Question: I have following data and code:
'''
dd
grp categ condition value
1 A X P 2
2 B X P 5
3 A Y P 9
4 B Y P 6
5 A X Q 4
6 B X Q 5
7 A Y Q 8
8 B Y Q 2
>
>
dput(dd)
structure(list(grp = structure(c(1L, 2L, 1L, 2L, 1L, 2L, 1L,
2L), .Label = c("A", "B"), class = "factor"), categ = structure(c(1L,
1L, 2L, 2L, 1L, 1L, 2L, 2L), .Label = c("X", "Y"), class = "factor"),
condition = structure(c(1L, 1L, 1L, 1L, 2L, 2L, 2L, 2L), .Label = c("P",
"Q"), class = "factor"), value = c(2, 5, 9, 6, 4, 5, 8, 2
)), .Names = c("grp", "categ", "condition", "value"), out.attrs = structure(list(
dim = structure(c(2L, 2L, 2L), .Names = c("grp", "categ",
"condition")), dimnames = structure(list(grp = c("grp=A",
"grp=B"), categ = c("categ=X", "categ=Y"), condition = c("condition=P",
"condition=Q")), .Names = c("grp", "categ", "condition"))), .Names = c("dim",
"dimnames")), row.names = c(NA, -8L), class = "data.frame")
ggplot(dd, aes(grp,value, fill=condition))+geom_bar(stat='identity')+facet_grid(~categ)
'''

How can I convert this bar chart to pie chart? I want 4 pies here with their sizes corresponding to heights of respective bars here. I tried following but they did not work:
'''
ggplot(dd, aes(grp,value, fill=condition))+geom_bar(stat='identity')+facet_grid(~categ)+coord_polar()
ggplot(dd, aes(grp,value, fill=condition))+geom_bar(stat='identity')+facet_grid(~categ)+coord_polar('y')
'''
I also tried to make pie chart similar to <URL> but I am not able to manage with my data. Thanks for your help.
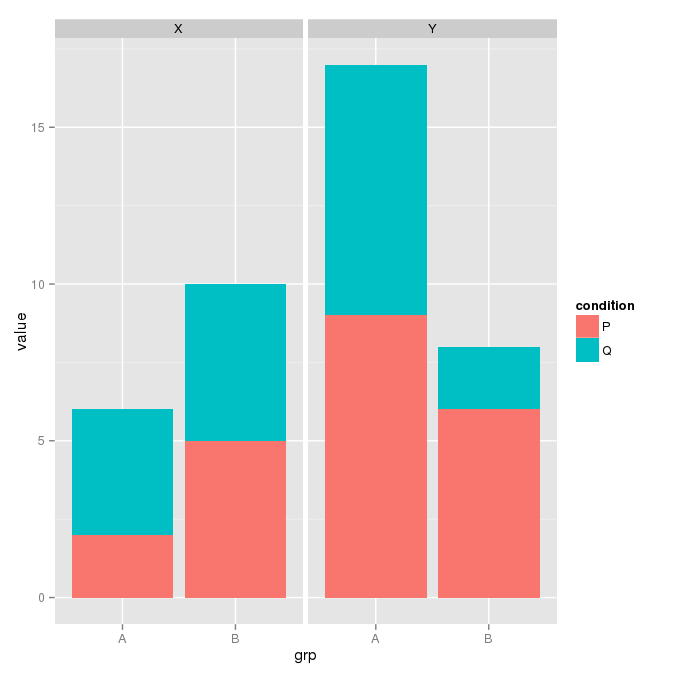
Answer: Using the same idea as in the link you posted, you could add a column 'size' do your dataframe that would be the sum of the values for each group, and use that as the 'width' argument:
'''
library(dplyr)
dd<-dd %>% group_by(categ,grp) %>% mutate(size=sum(value))
ggplot(dd, aes(x=size/2,y=value,fill=condition,width=size))+geom_bar(position="fill",stat='identity')+facet_grid(grp~categ)+coord_polar("y")
'''